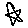
Label: star